Question: I did some research online and using a combination of 'estout' and 'tabstat' seems like the way to go here.
I am running the following regression
'''
reg subject inSchool#treatment#male
'''
I need the output to display the following

The betas are all in reference to a female, not in school, and in the control group, hence the '_cons' label.
Is storing the output in a matrix the best way to achieve this display and how would I do this?
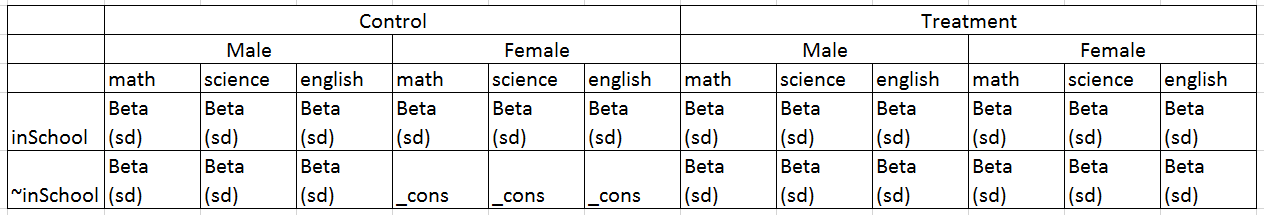
Answer: Nick is correct that this question is too vague, but this should show you enough so that you can ask specific, answerable questions (just because you're a teacher :) ).
The command you're looking for to easily make nice tables is 'eststo', which is part of 'estout' (install this package with 'ssc install estout'). Below I store each regression output with 'eststo' and assign a model title with ', title()', then include these model titles with 'esttab, mtitle'. Within 'estout' there are enough features and options for at least 1,000 more questions. But this should get you started and find out which of those 1,000+ questions you have.
'''
* I don't understand your data structure, but here's a guess
clear
set obs 2001
generate score = 60 + (100 - 60)*runiform()
generate subject = floor(3 * runiform()) + 1
generate inSchool = floor(2 * runiform())
generate treatment = floor(2 * runiform())
generate male = floor(2 * runiform())
* label
label define subjects 1 "Math" 2 "Science" 3 "English"
label define males 0 "Female" 1 "Male"
label define treatments 0 "Control" 1 "Treatment"
label value subject subjects
label value male males
label value treatment treatments
* loop over combinations
* ssc install esttab
eststo clear
levelsof subject, local(subjects)
forvalues t =0/1 {
forvalues m = 0/1 {
foreach s of local subjects {
* help extended_fcn
local ss: label subjects 's'
local tt: label treatments 't'
local mm: label males 'm'
regress score inSchool ///
if (subject == 's') ///
& (treatment == 't') ///
& (male == 'm')
* help eststo
eststo, title("'tt', 'mm', 'ss'")
}
}
}
* to screen
esttab, mtitle
* to files
esttab using "temp.rtf", mtitle
esttab using "temp.csv", mtitle
'''
I guess I should add that this type of regression is usually endogenous unless you've really randomly assigned the treatment variables.